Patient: sex M, age 46
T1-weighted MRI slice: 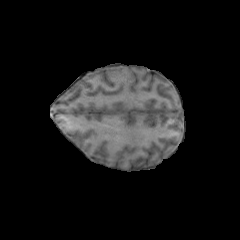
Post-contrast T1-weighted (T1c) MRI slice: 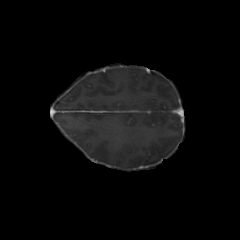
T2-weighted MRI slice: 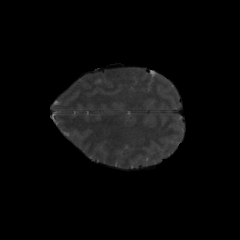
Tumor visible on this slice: no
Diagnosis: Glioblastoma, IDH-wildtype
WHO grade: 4